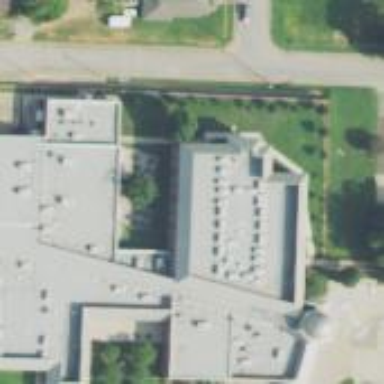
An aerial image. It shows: School.